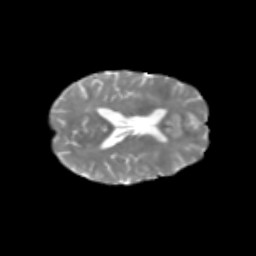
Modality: T2w
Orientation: axial
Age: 35
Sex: female
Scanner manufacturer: siemens
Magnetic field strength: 3 T
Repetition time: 1.8 s
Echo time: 0.07 s